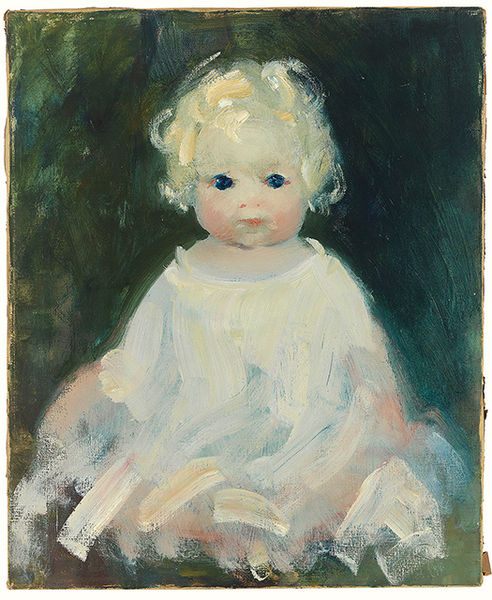
Titel: Portrait of a Baby
Künstler: George Benjamin Luks
Standort: Amherst (Massachusetts, USA)
Institution: Mead Art Museum, Amherst College
Schlagwörter: blue, hands, oil, white, dark, dress, green, hair, nose, painting, portrait, robe, sitting, yellow, oil painting, pink, sad, flesh, skin, background, girl, young, boy, child, eyes, brush strokes, chin, mouth, blond, curl, blue eyes, cherub, arms, cheeks, neck, lines, brush, lips, pale, shoulders, baby, bay, paint, brush stroke, blurred, tan, kid, evil, strokes, blonde, infant, white dress, doll, curly, jaws, infint, brsh, blonde hair, blurring, cruly